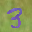
Label: 3